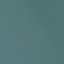
Label: SeaLake